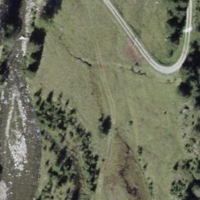
EUNIS habitat code: 23
Species observed at this site:
Eriophorum angustifolium